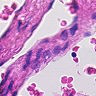
Metastatic tissue present: no